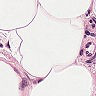
Metastatic tissue present: no